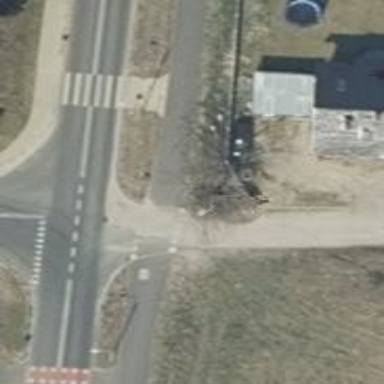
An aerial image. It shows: Asphalt cycleway.